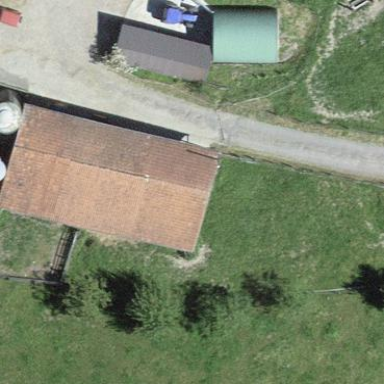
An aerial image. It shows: Rural barn.